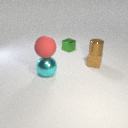
small green metal cube to the right of large cyan metal sphere